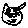
Label: cat